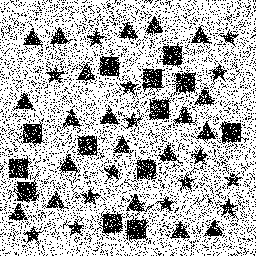
Squares: 13
Triangles: 20
Stars: 15
Total shapes: 48